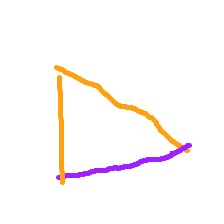
Shape: triangle